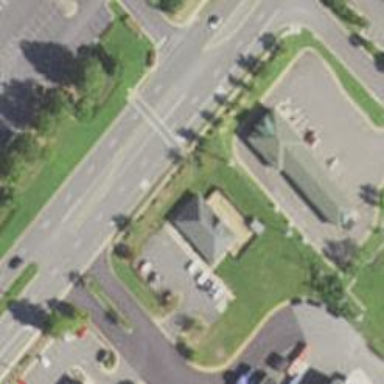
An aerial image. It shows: Veterinary facility.